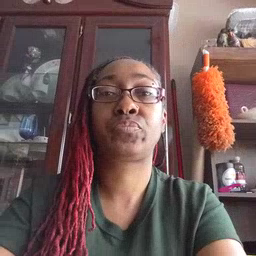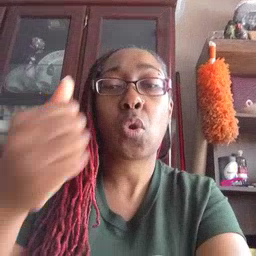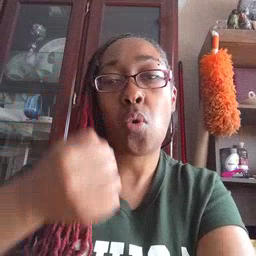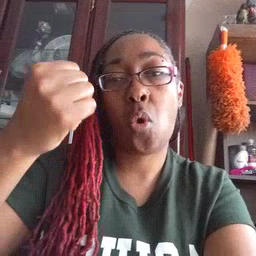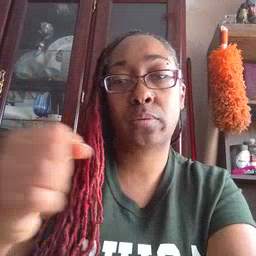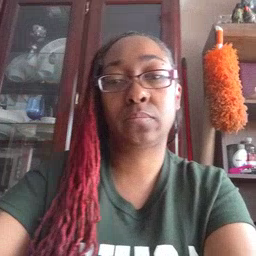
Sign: car